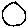
Label: circle